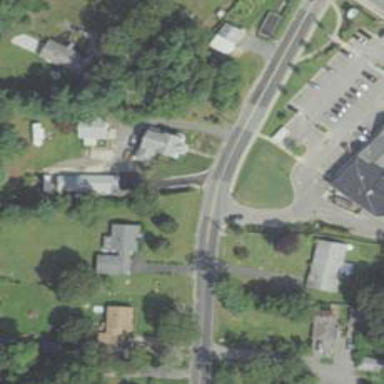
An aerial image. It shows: Road with stop sign.